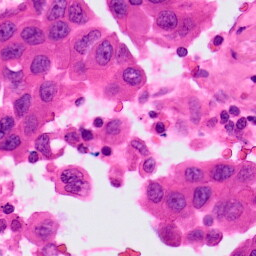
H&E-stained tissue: Lung